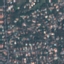
Land use / land cover: Residential